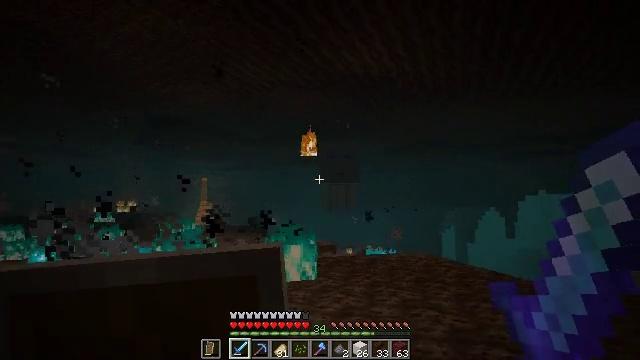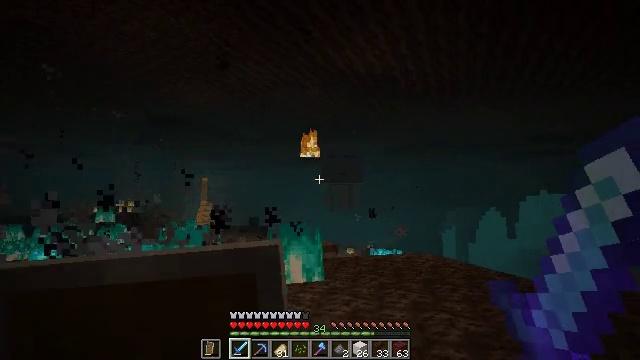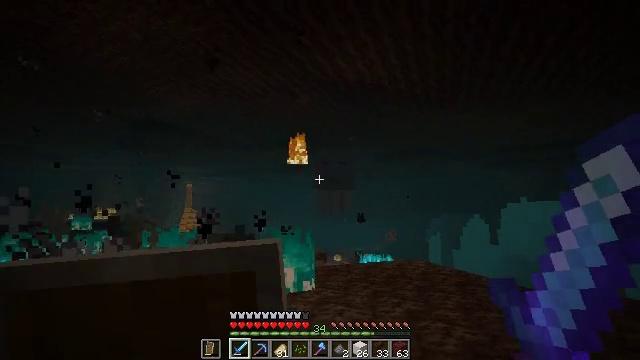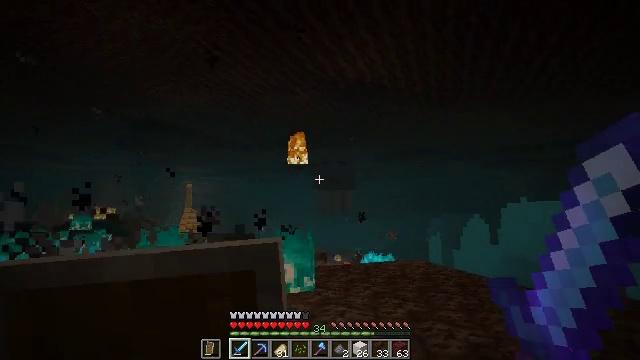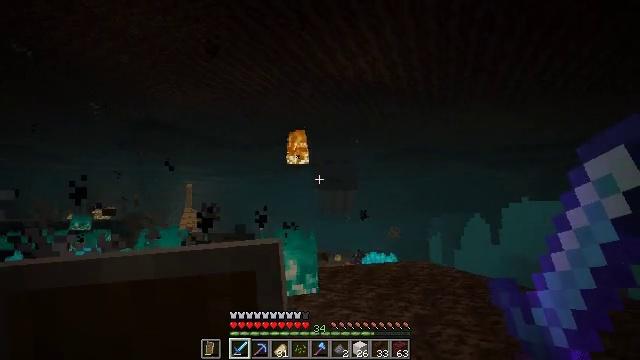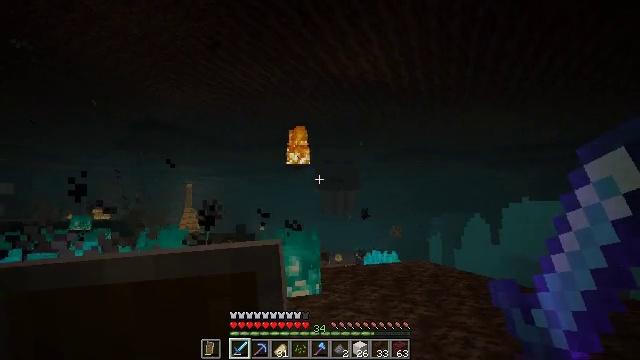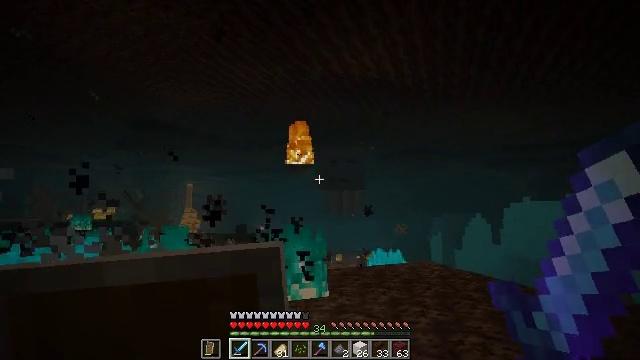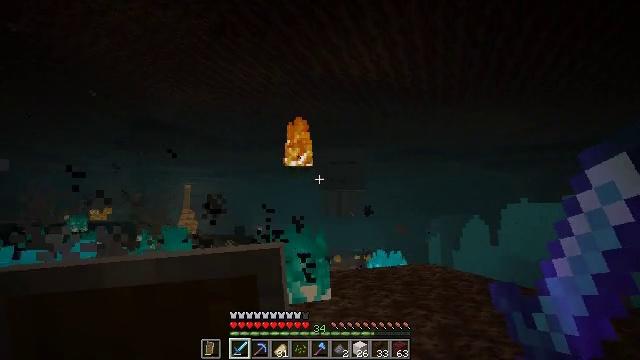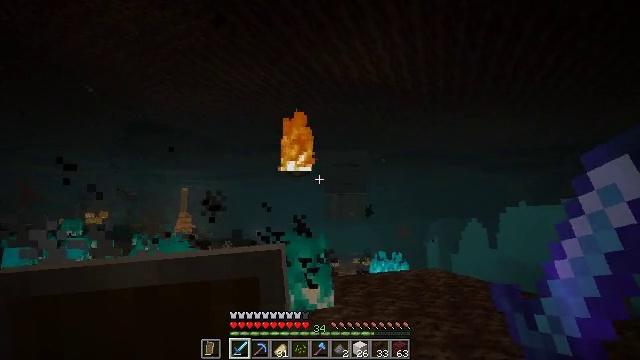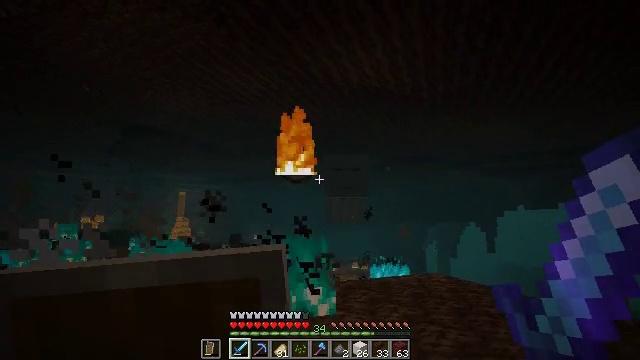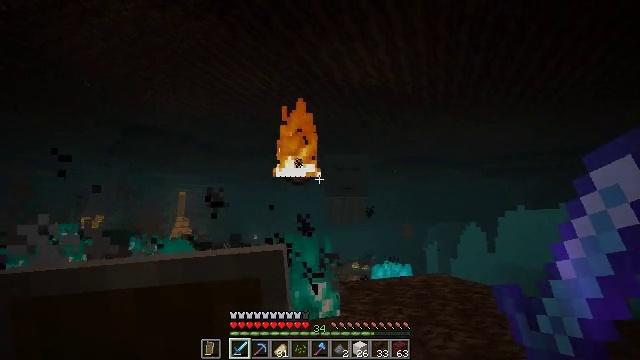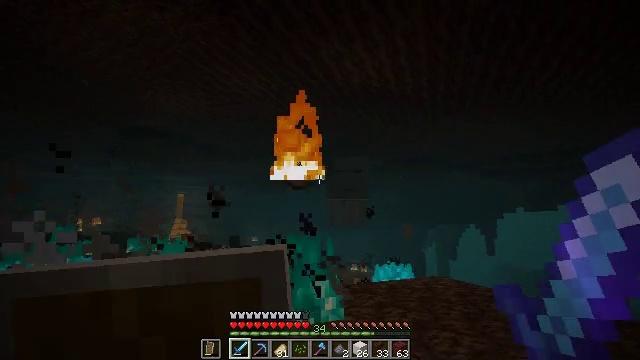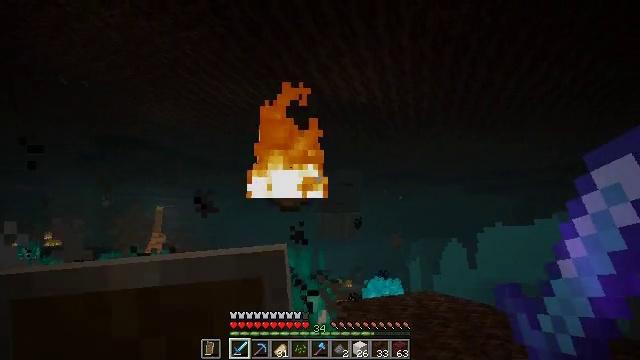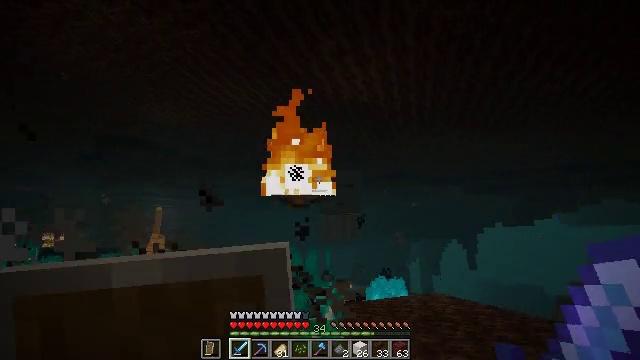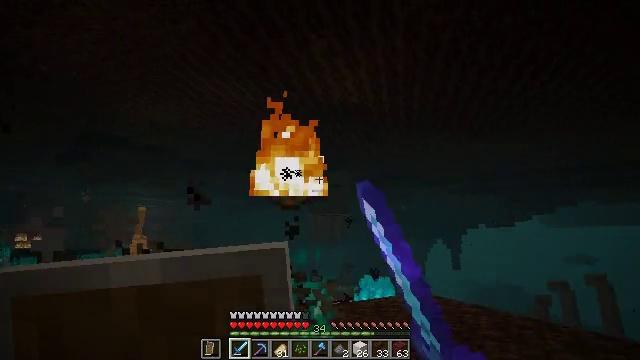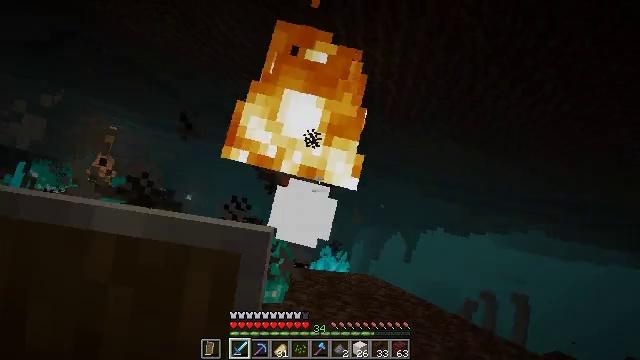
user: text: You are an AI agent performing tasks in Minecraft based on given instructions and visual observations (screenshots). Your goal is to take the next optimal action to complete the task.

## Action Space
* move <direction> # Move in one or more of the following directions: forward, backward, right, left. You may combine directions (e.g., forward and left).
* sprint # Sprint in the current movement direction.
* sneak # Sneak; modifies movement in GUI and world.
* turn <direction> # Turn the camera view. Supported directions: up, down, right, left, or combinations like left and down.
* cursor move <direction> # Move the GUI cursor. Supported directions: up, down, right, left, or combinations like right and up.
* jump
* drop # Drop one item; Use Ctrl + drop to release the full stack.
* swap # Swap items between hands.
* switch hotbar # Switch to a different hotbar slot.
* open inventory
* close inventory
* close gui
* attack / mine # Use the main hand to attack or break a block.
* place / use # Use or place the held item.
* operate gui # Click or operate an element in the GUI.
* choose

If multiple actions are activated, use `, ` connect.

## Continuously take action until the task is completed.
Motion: motion action
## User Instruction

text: Attack the soul fire to put it out.
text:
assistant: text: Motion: move forward and move left
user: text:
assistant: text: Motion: move forward and move left, turn right and up
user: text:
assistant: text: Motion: move forward
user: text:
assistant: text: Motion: move forward and move left
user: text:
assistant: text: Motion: move forward and move left
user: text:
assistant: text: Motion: move forward and move left
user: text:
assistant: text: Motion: move forward and move left
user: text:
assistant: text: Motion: move forward
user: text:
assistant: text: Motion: move forward and move left
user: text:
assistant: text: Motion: move forward and move left
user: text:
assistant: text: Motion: move forward and move left
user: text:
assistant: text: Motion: move forward and move left, turn right and up
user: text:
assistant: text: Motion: move forward and move left, attack / mine
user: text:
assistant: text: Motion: move left, turn right, attack / mine
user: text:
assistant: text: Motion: move back, turn right and down, attack / mine
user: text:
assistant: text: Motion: move back, turn right and down, attack / mine
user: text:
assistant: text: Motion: move back and move right, turn right and down, attack / mine
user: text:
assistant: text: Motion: move back and move right, turn right and down
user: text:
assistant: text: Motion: move right
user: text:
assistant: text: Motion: move right
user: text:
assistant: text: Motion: move right, turn left
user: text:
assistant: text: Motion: move right
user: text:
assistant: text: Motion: move right, turn left
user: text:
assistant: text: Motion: move right, turn left
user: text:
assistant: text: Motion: move right, turn right and down
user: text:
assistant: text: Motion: move right, turn right and down
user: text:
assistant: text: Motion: move right, turn down
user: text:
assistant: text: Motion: move right, turn left and up
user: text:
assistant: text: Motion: move right
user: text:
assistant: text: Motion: move right